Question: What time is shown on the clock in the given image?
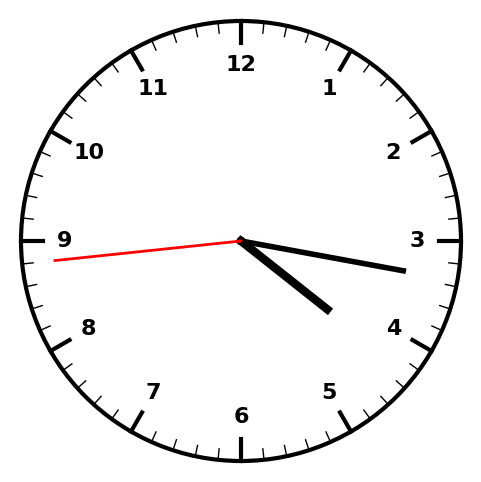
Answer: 04:16:44